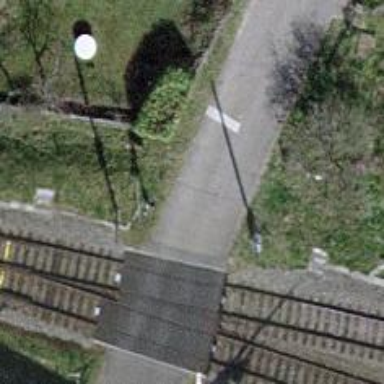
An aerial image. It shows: Railway crossing traffic sign.